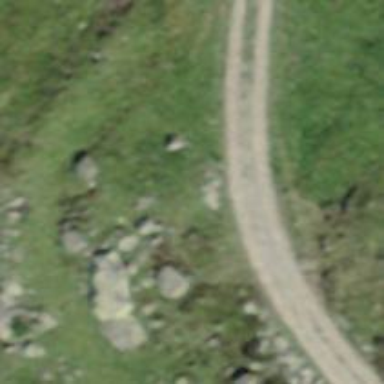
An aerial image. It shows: Gravel track with grade2 tracktype.